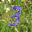
Label: 3